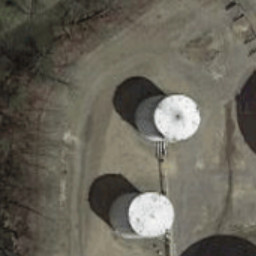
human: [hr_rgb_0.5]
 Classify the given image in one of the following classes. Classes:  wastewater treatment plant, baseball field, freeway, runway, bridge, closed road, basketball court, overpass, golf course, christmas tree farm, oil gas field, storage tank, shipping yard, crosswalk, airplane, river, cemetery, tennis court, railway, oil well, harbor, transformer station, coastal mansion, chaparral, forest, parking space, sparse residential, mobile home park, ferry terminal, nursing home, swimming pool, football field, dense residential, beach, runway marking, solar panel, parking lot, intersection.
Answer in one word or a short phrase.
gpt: storage tank